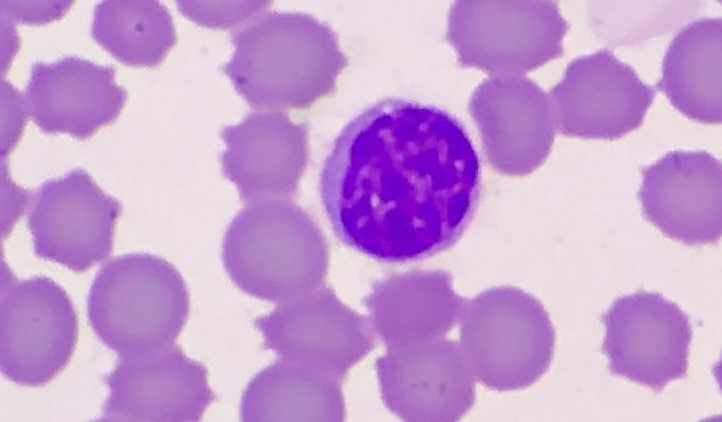
White blood cell type: Lymphocyte